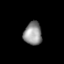
Tissue: prostate
Cell type: T cells
Senescence score: 0.3365
Nuclear area (px): 409
Mean DAPI intensity: 144.746